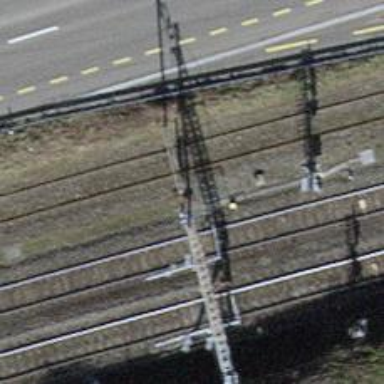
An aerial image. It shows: Railway milestone.